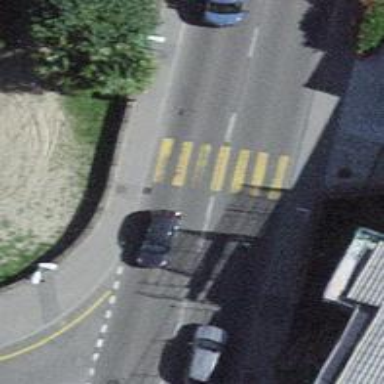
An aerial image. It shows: Uncontrolled zebra crossing on the road.